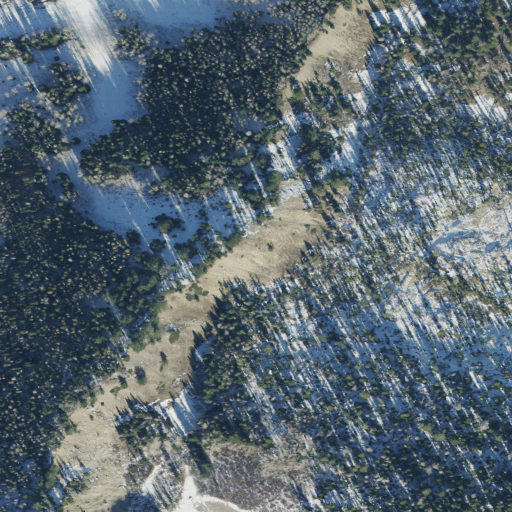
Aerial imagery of cape in Utah named Windy Point containing evergreen forest, mixed forest, shrub, deciduous forest, and woody wetlands